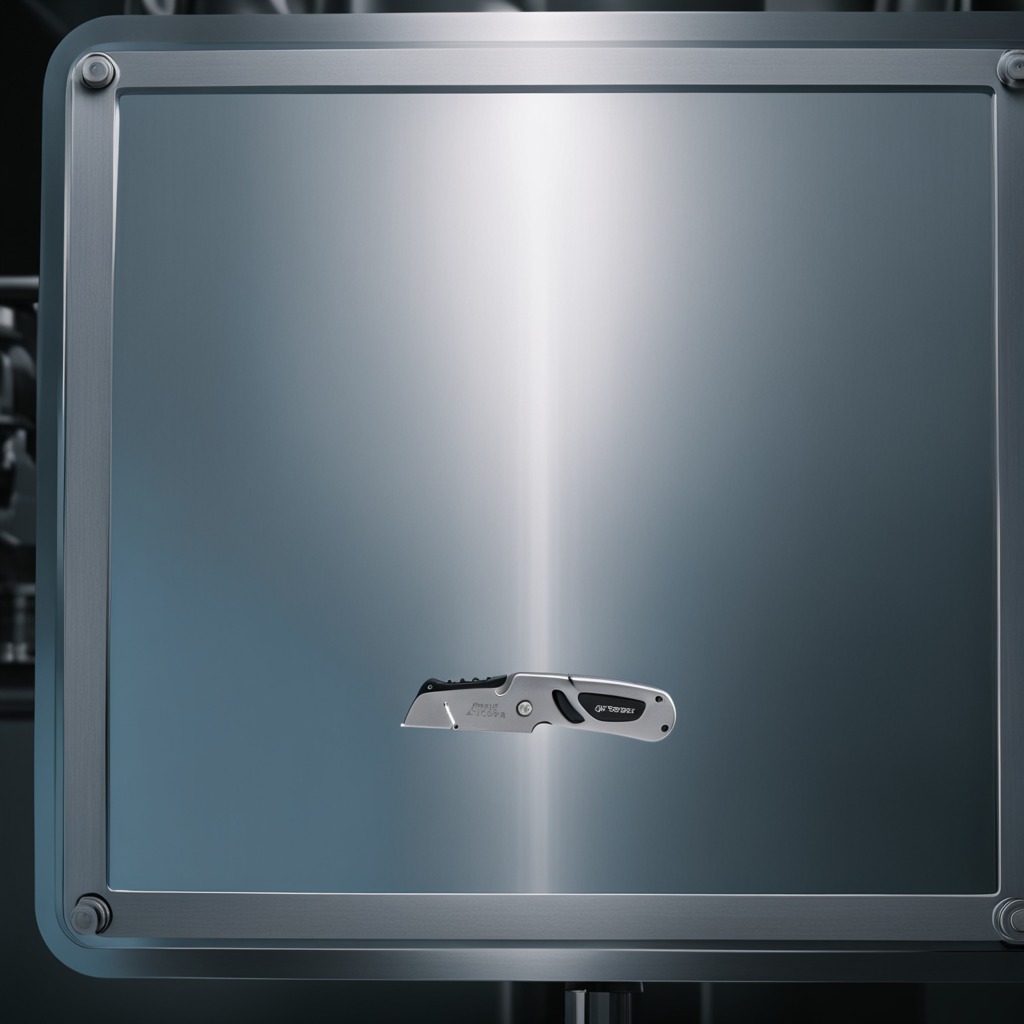
A utility knife is lying on a metal table in a machine shop under fluorescent lights.